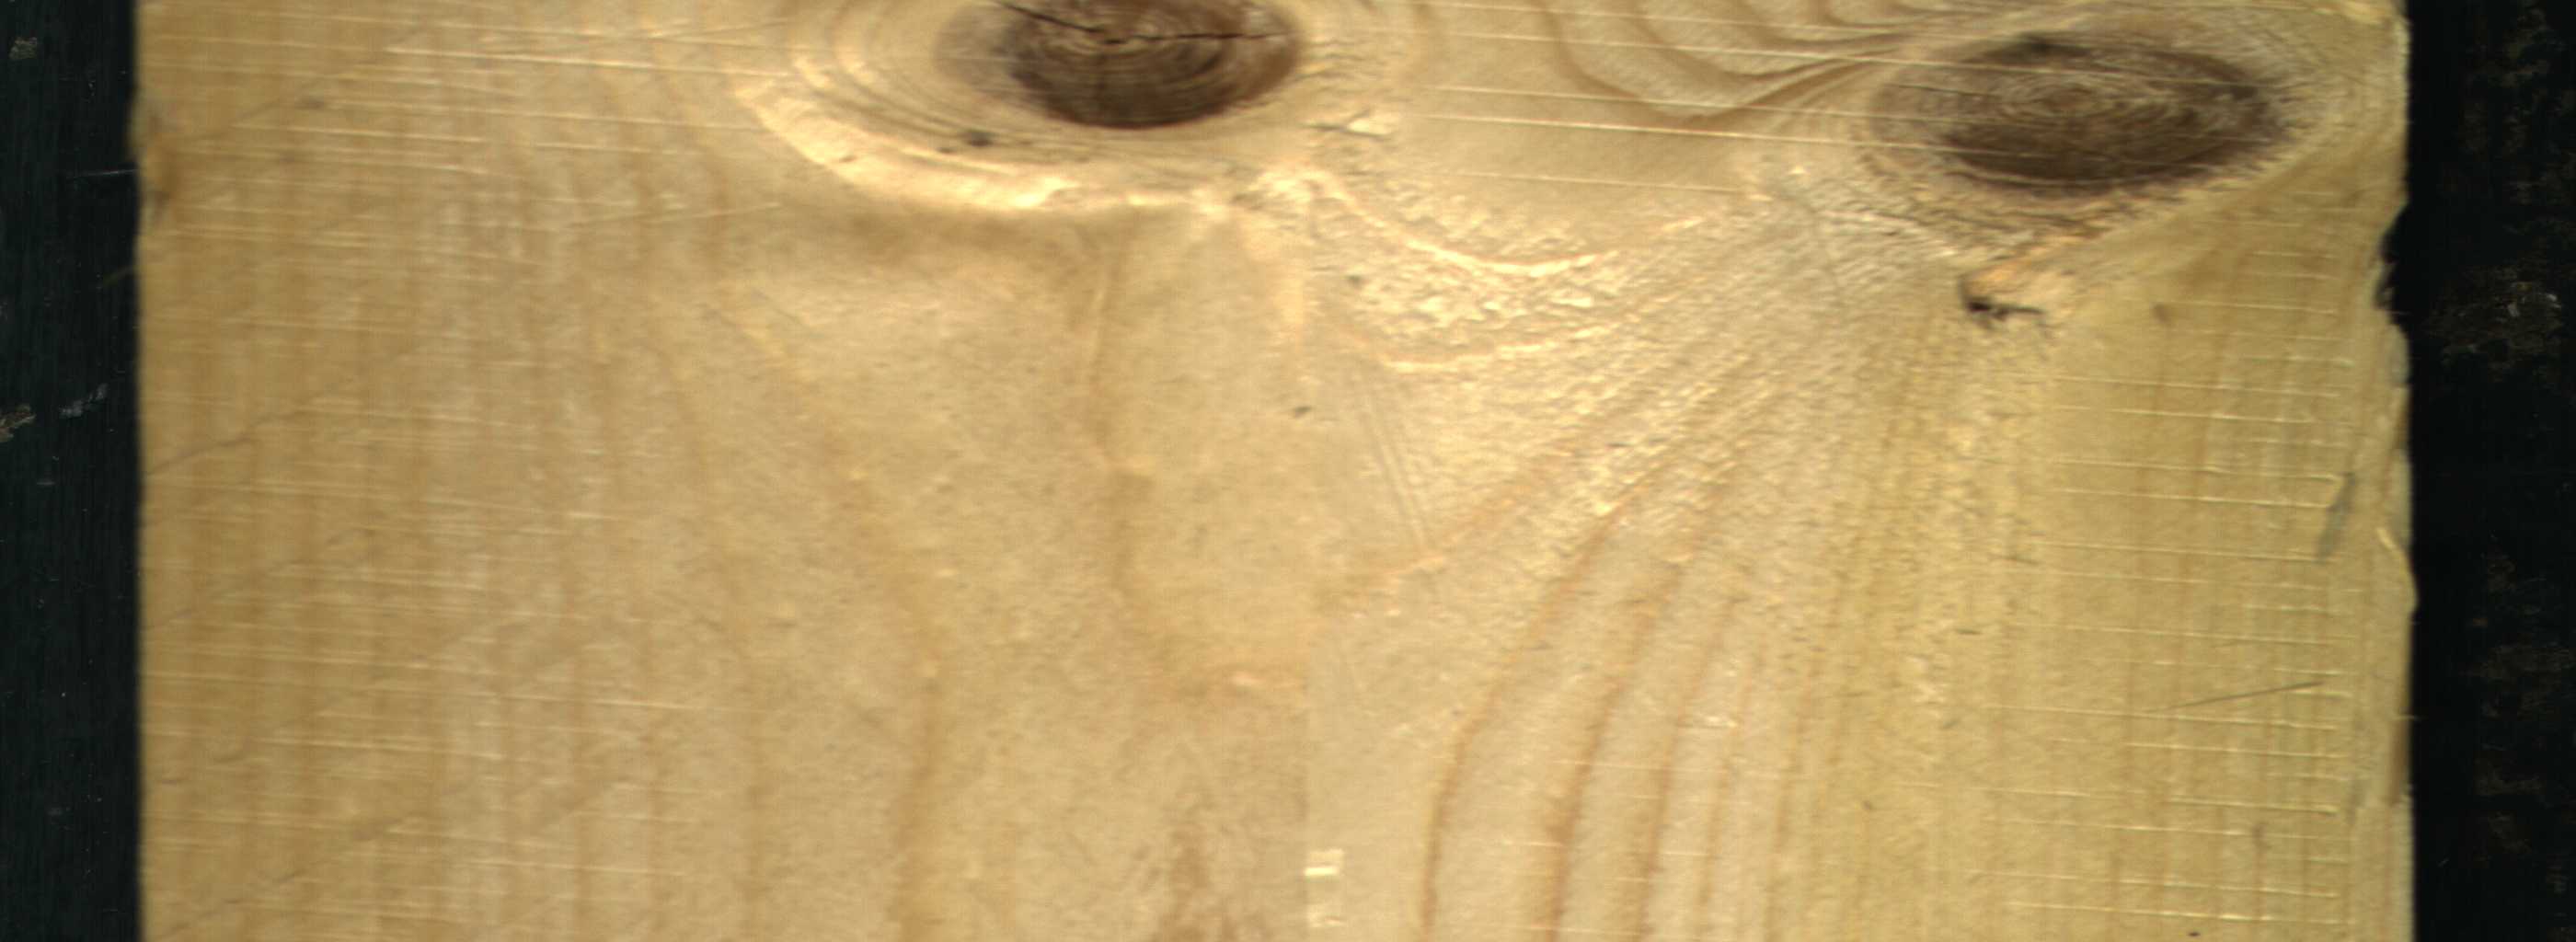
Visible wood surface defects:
knot_with_crack
Dead_Knot
Live_Knot